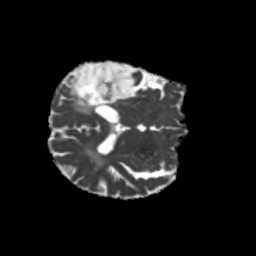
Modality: MD
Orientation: axial
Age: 72
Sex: male
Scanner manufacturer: siemens
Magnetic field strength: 3 T
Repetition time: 5.25 s
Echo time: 0.08 s